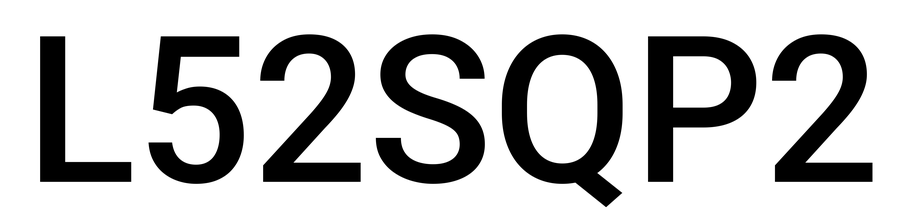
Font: Roboto_Medium